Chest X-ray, PA view. Patient: 55 years old, sex F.
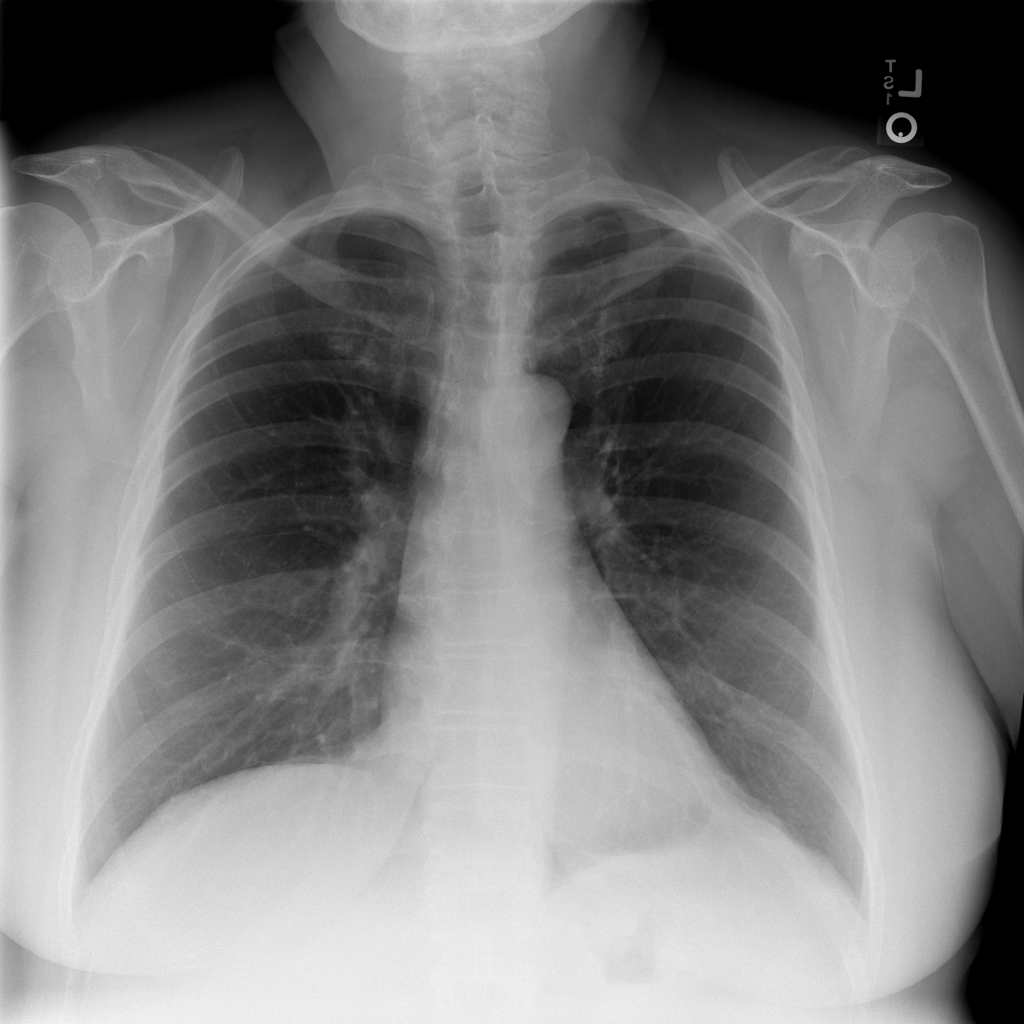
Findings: No Finding